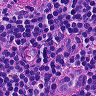
Metastatic tissue present: no